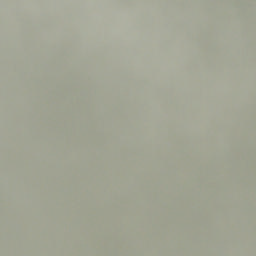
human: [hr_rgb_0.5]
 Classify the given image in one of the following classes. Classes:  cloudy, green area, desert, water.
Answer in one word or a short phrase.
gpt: cloudy